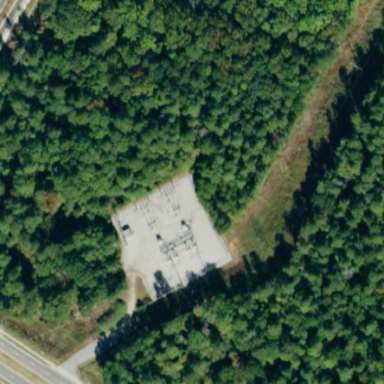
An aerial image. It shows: Distribution power substation secured by fence.